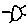
Label: sun